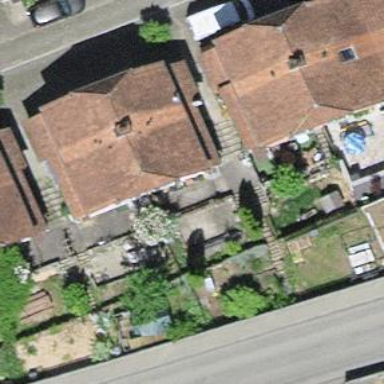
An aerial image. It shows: House with side-hipped roof made of roof tiles.